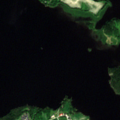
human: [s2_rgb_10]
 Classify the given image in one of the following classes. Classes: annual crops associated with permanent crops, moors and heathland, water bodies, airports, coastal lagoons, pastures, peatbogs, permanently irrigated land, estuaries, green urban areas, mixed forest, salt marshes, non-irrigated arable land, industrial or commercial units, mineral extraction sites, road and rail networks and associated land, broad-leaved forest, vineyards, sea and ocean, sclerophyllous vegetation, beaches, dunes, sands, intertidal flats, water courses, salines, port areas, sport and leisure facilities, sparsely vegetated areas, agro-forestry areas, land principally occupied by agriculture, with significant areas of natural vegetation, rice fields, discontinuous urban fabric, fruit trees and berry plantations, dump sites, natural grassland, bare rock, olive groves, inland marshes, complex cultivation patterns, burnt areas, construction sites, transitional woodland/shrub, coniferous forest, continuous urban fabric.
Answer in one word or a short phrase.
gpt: discontinuous urban fabric, land principally occupied by agriculture, with significant areas of natural vegetation, water bodies